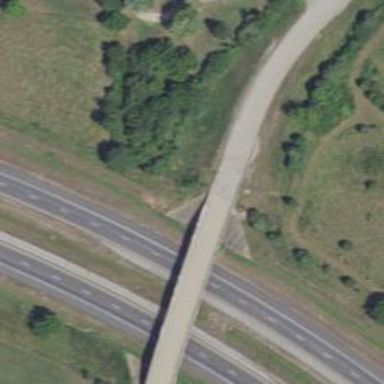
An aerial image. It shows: Tertiary road on bridge with grade1 beam structure.